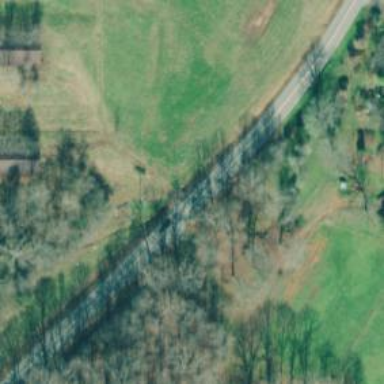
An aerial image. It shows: Secondary road.